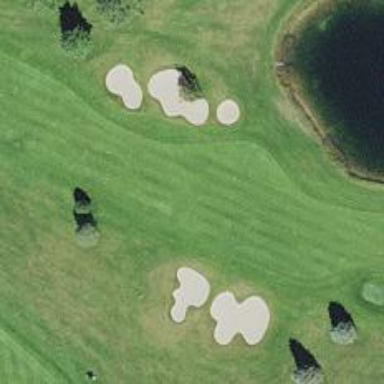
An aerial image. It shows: View of golf hole.